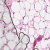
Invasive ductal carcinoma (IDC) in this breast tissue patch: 0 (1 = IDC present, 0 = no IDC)